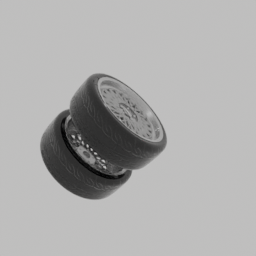
Label: mechanical